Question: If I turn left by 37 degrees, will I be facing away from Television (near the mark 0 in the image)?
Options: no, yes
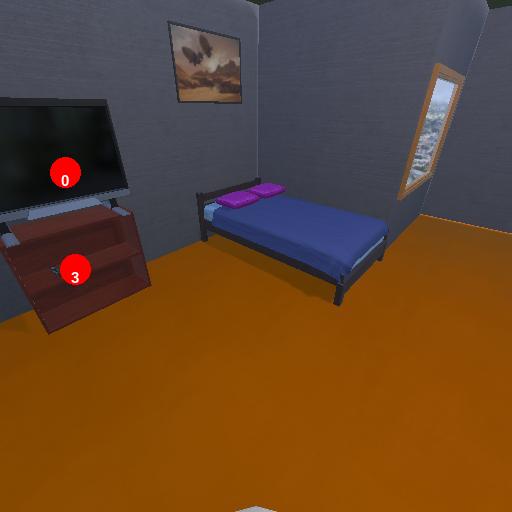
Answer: no